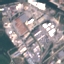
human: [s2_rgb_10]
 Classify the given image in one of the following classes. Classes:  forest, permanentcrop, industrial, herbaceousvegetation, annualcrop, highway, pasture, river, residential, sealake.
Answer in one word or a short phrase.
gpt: Industrial